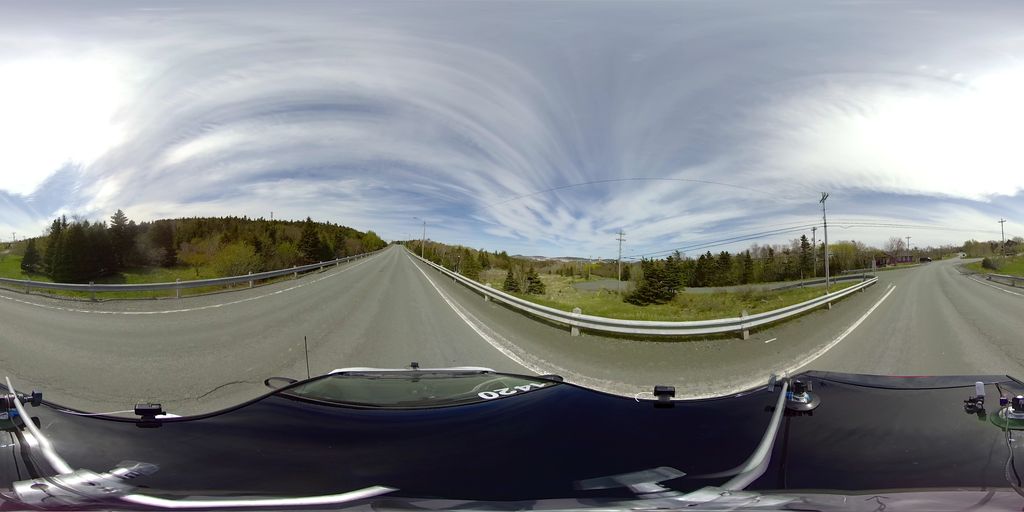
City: st_johns